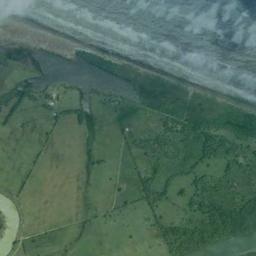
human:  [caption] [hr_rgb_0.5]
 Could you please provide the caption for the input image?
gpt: Huge waves beat the farmland on the shore .

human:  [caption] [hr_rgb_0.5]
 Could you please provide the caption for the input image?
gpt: The green grass and some land .

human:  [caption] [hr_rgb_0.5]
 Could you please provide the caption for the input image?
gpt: The type of beach is plain coast and the farmland is on the beach .

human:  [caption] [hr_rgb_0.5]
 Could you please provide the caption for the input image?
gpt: There are white waves near the beach .

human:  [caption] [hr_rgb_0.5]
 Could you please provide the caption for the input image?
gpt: The grass is beside the beach .